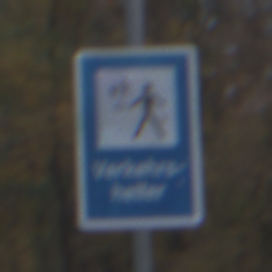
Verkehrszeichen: Verkehrshelfer
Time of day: SunriseSunset
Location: Outdoor (Nature)
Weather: PartlyCloudy
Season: Autumn
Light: Natural